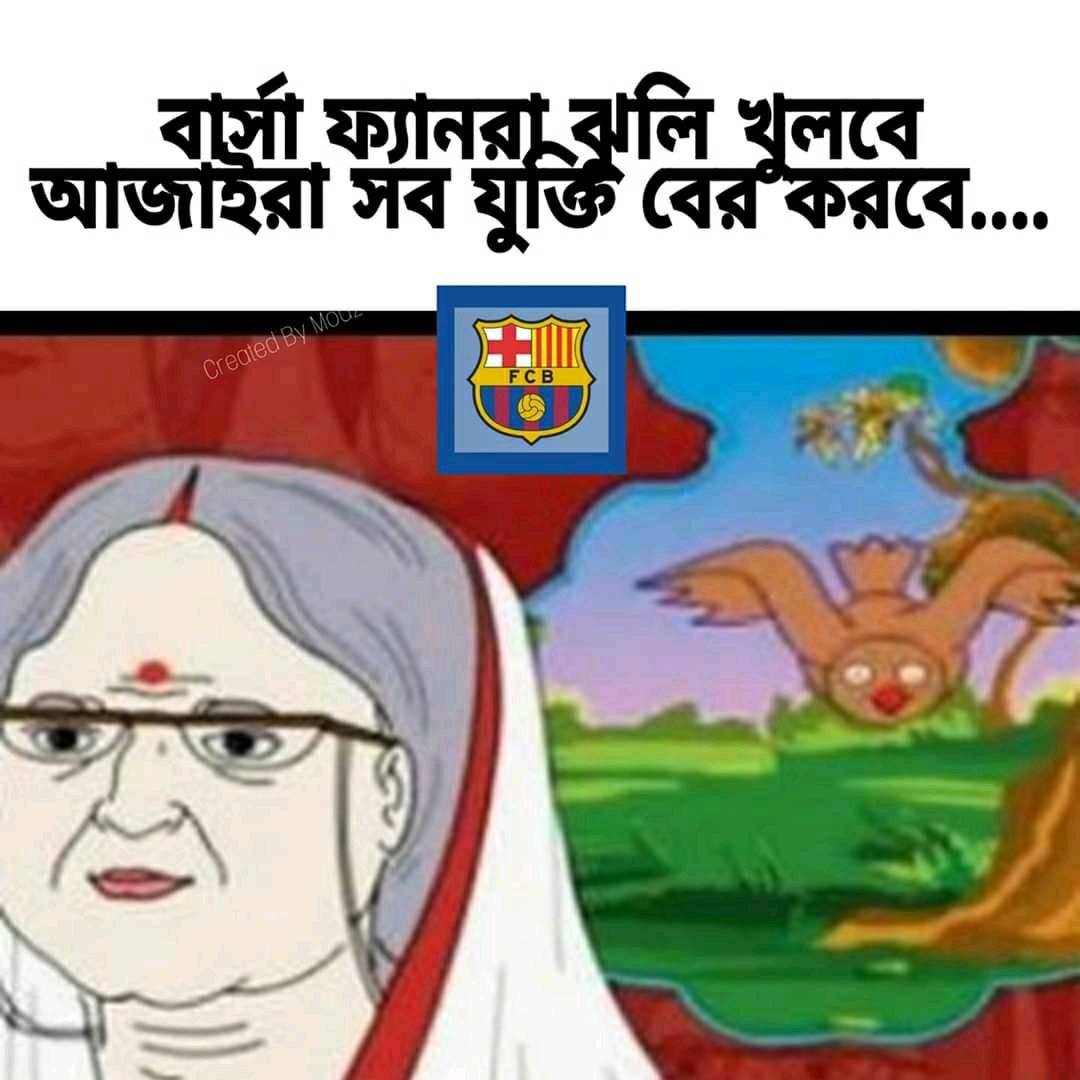
Caption:  বার্সা ফ্যানরা ঝুলি খুলবে    আজাইরা সব যুক্তি বের করবে ...
Label: non-hate